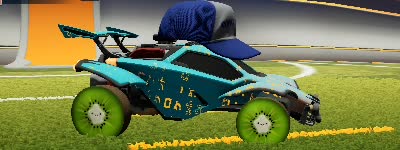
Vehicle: octane